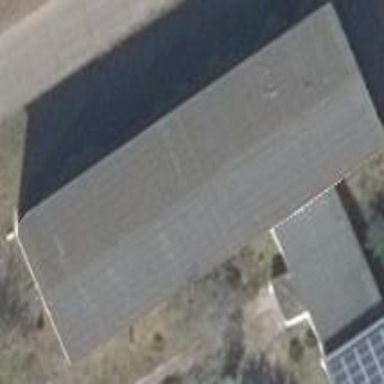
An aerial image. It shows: Industrial building with gabled roof.